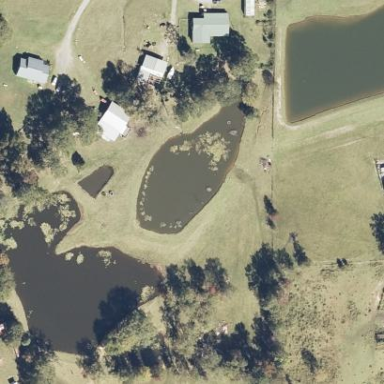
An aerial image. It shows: Serene pond surrounded by nature.